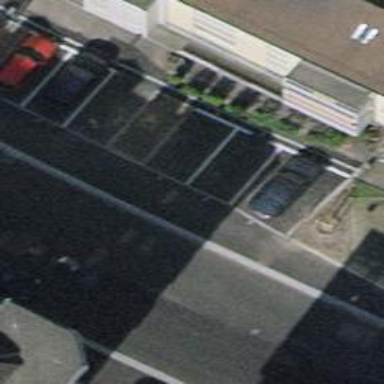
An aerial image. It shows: Street side parking area.